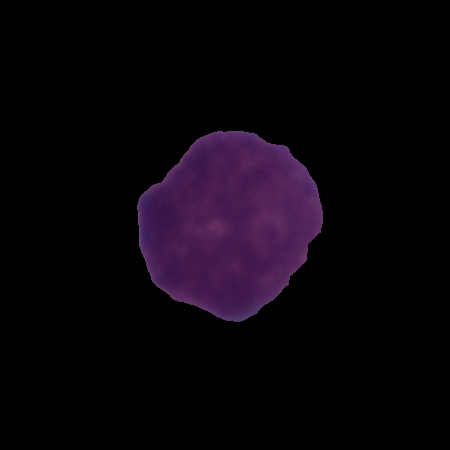
Label: cancer